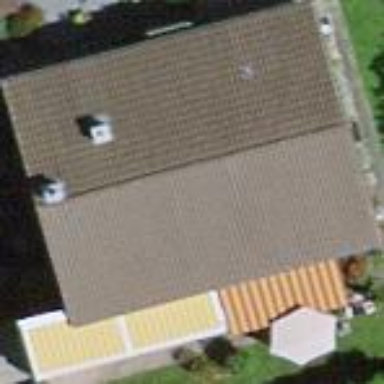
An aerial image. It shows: Residential building.